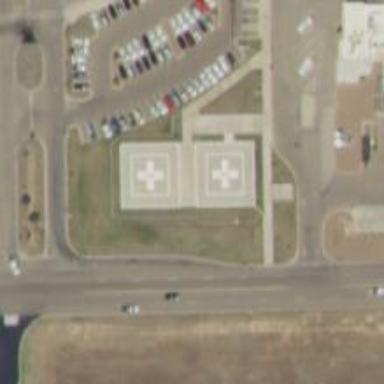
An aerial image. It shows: Image of helipad at airport.